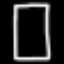
Label: square